Question: Once a promise 'reject()' callback is called, a warning message appears in the Chrome console. I can't wrap my head around the reason behind it, nor how to get rid of it.
'''
var p = new Promise((resolve, reject) => {
setTimeout(() => {
var isItFulfilled = false
isItFulfilled ? resolve('!Resolved') : reject('!Rejected')
}, 1000)
})
p.then(result => console.log(result))
p.catch(error => console.log(error))
'''
Warning:

I found out that if the 'onRejected' handler is not explicitly provided to the '.then(onResolved, onRejected)' method, JS will automatically provide an implicit one. It looks like this: '(err) => throw err'. The auto generated handler will throw in its turn.
Reference:
> If IsCallable()' is , then
Let be "".
<URL>
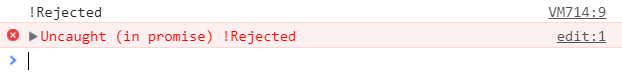
Answer: This happens because you do not attach a catch handler to the promise returned by the first 'then' method, which therefore is without handler for when the promise rejects. You have one for the promise 'p' in the last line, but not for the promise, returned by the 'then' method, in the line before it.
As you correctly added in comments below, when a catch handler is not provided (or it's not a function), the <URL> the error. Within a promise chain this error can be caught down the line with a 'catch' method callback, but if none is there, the JavaScript engine will deal with the error like with any other uncaught error, and apply the default handler in such circumstances, which results in the output you see in the console.
To avoid this, chain the '.catch' method to the promise returned by the first 'then', like this:
'''
p.then( result => console.log('Fulfilled'))
.catch( error => console.log(error) );
'''